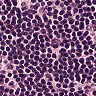
Metastatic tissue present: yes